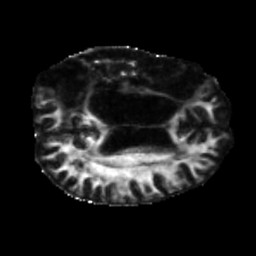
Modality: FA
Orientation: axial
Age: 63
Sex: male
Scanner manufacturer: siemens
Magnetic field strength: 3 T
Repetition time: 5.25 s
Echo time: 0.08 s